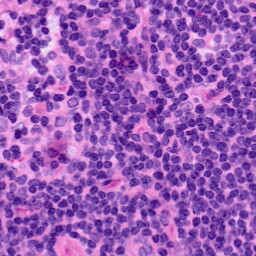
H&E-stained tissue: LymphNode